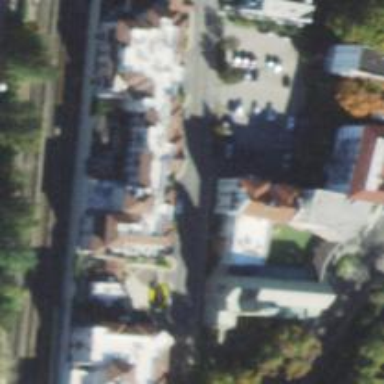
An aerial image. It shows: Residential area with apartments.